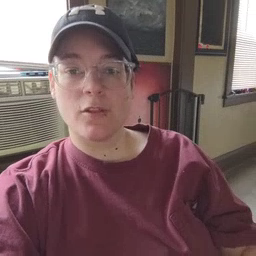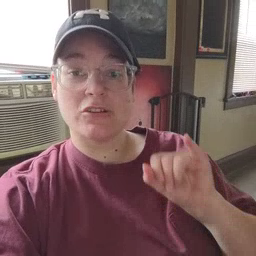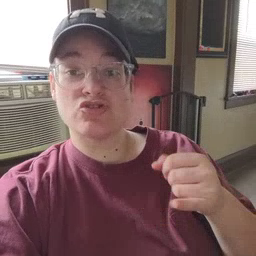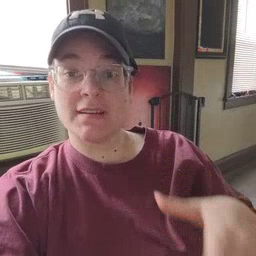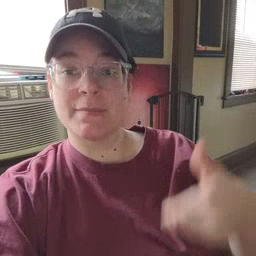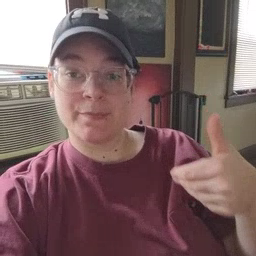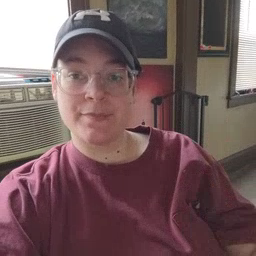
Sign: jeans